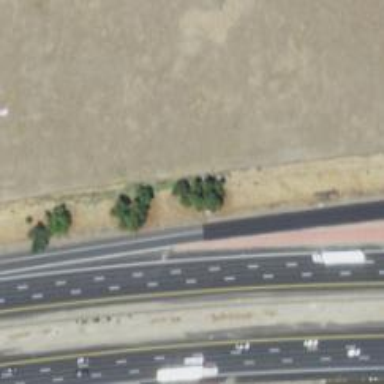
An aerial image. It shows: Motorway link.